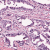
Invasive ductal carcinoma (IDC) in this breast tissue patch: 1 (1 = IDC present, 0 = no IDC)